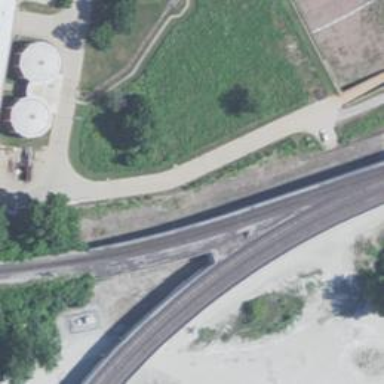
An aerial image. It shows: Junction on the railway.